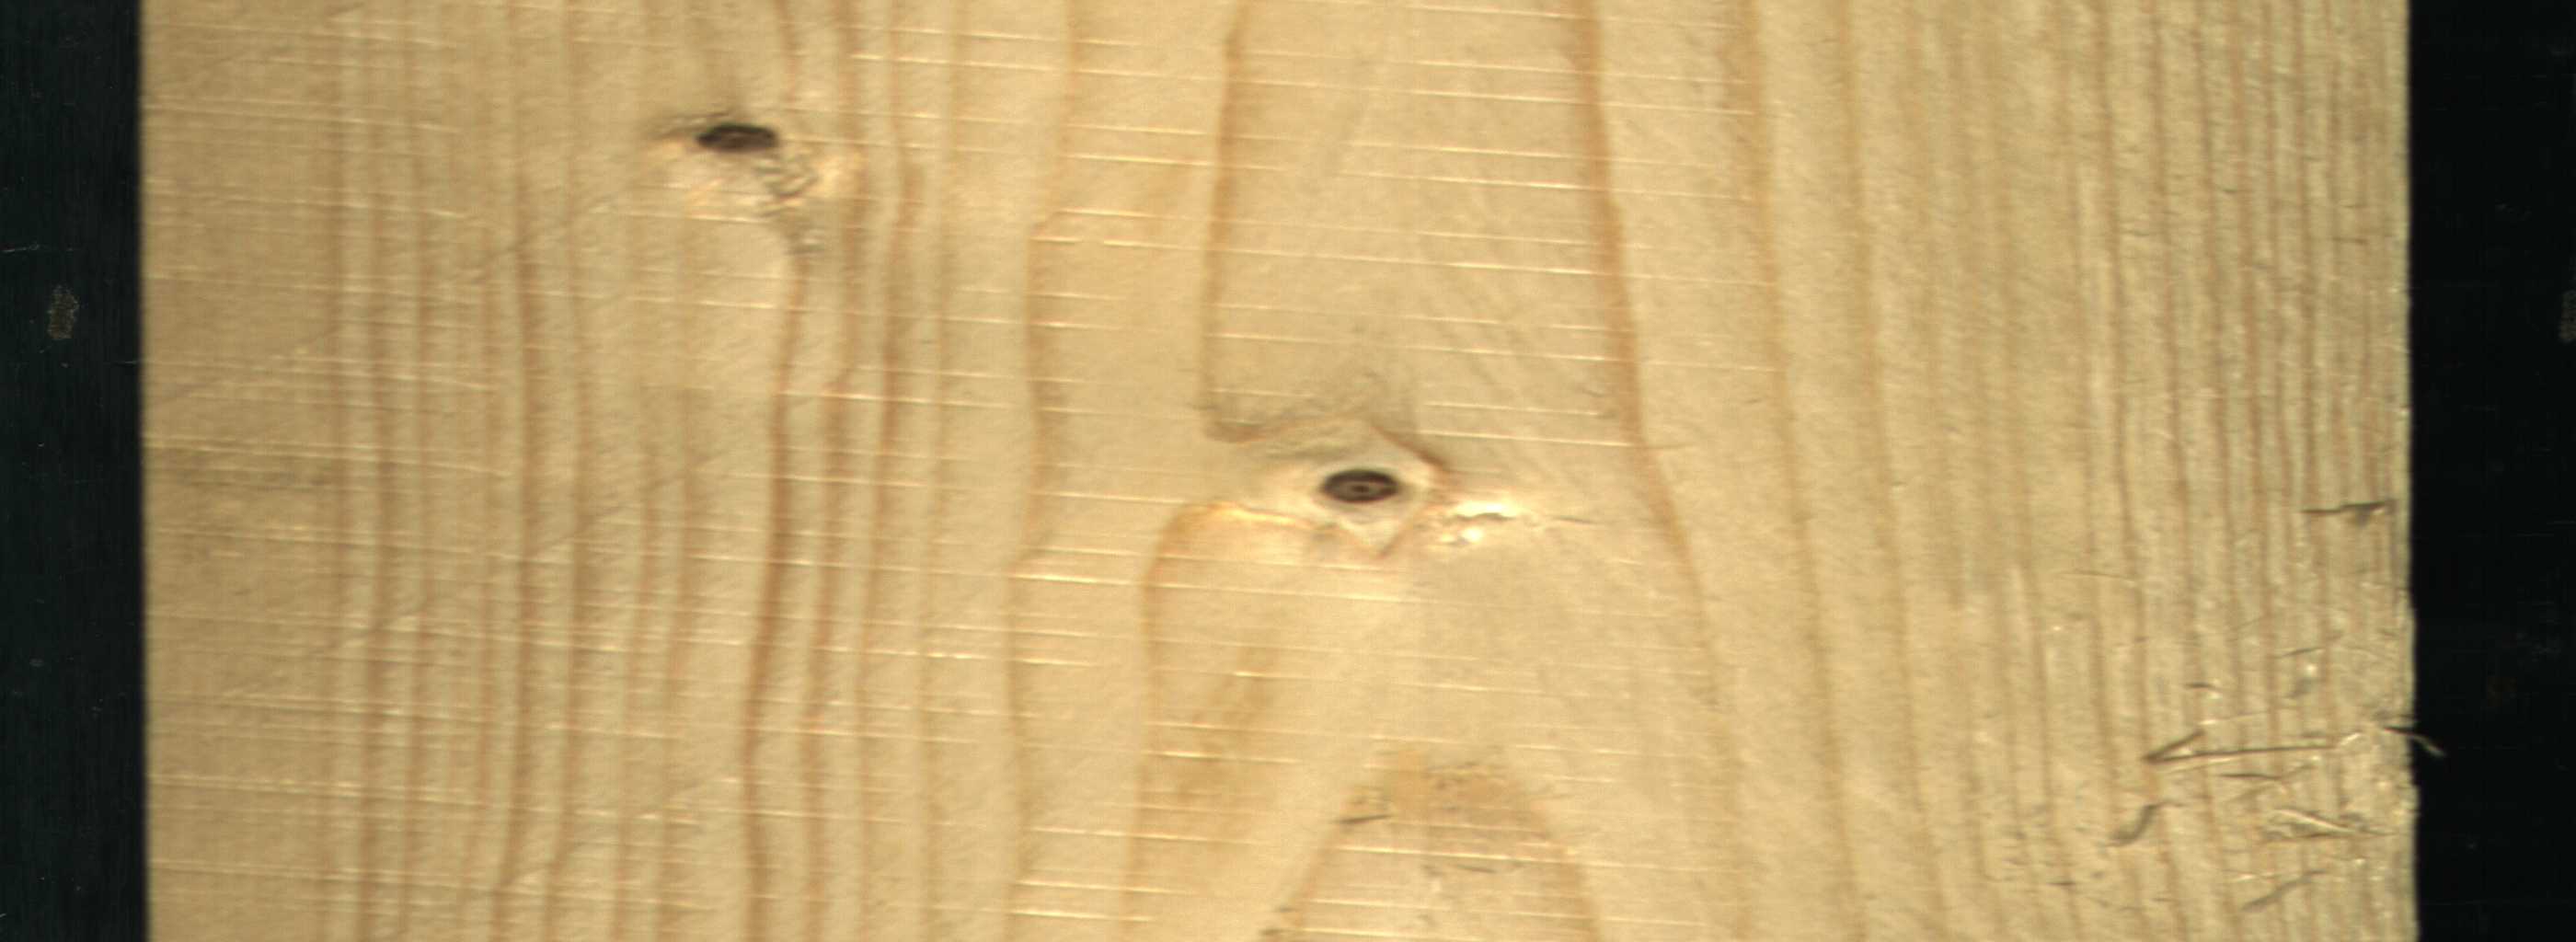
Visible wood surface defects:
Dead_Knot
Dead_Knot